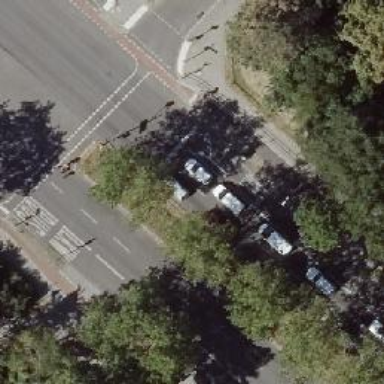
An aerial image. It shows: Road with traffic signals.